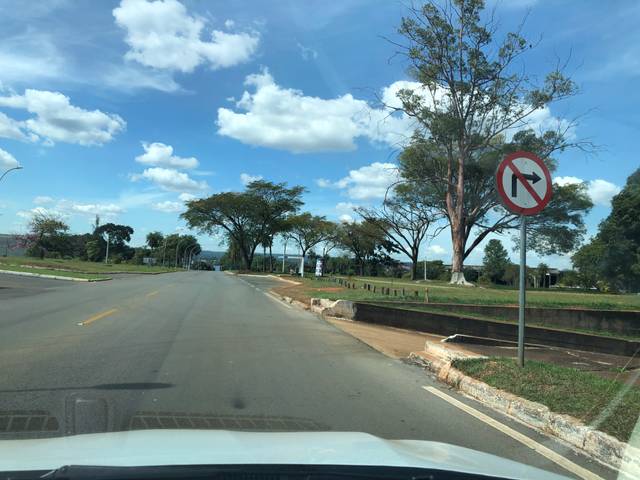
Region: Brazil
Coordinates: -15.76, -47.871